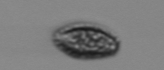
Label: Pseudochattonella_farcimen